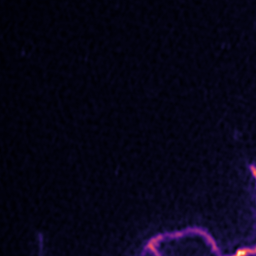
Label: Super-resolution ER image